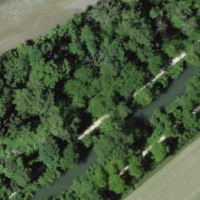
EUNIS habitat code: 43
Species observed at this site:
Dioscorea communis
Carduus personata